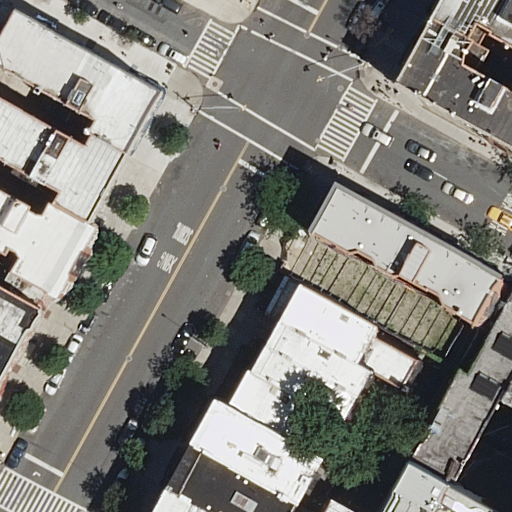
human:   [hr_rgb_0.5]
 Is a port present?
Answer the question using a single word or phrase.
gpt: no

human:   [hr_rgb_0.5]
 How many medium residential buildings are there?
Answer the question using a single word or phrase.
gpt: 13

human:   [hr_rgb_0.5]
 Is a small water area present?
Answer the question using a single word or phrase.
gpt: no

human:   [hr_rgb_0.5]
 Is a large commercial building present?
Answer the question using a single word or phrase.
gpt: no

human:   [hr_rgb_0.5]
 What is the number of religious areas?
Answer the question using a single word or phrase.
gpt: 0

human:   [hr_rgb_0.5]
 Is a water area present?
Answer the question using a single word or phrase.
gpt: no

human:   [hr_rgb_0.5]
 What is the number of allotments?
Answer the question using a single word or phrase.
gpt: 0

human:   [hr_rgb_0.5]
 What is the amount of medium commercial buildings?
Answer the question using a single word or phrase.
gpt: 0

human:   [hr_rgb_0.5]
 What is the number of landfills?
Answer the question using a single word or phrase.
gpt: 0

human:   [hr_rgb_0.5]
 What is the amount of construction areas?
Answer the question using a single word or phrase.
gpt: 0

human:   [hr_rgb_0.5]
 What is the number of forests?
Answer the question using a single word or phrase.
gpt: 0

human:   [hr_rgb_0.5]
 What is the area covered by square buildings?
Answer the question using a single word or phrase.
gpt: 0m2

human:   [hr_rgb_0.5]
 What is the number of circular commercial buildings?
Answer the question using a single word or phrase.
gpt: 0

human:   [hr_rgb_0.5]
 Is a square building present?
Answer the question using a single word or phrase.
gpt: no

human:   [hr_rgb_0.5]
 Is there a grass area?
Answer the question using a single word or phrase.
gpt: no

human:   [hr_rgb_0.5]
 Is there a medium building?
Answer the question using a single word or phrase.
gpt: yes

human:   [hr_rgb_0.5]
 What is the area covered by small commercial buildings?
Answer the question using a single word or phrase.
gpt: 0m2

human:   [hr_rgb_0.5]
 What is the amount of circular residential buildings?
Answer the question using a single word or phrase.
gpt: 0

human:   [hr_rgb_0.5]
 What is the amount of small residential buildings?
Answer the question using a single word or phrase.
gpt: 7

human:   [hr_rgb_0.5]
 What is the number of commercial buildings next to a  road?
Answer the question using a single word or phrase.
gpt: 0

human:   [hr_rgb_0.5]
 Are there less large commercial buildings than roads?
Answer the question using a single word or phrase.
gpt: yes

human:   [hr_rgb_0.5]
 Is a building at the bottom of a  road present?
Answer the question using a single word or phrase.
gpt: yes

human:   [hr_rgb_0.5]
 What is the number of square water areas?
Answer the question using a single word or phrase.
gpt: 0

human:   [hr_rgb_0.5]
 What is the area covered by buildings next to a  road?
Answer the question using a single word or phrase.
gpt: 3120m2

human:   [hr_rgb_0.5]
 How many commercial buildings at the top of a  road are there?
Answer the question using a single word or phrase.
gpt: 0

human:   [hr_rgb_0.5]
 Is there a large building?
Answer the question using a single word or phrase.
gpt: no

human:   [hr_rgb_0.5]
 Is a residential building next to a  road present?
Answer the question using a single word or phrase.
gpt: yes

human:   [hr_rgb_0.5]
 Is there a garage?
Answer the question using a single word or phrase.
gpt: no

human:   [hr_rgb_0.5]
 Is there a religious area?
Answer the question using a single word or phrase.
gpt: no

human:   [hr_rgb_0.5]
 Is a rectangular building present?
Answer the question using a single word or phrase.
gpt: yes

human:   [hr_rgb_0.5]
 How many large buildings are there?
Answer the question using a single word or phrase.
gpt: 0

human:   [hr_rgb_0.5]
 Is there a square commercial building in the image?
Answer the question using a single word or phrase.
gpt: no

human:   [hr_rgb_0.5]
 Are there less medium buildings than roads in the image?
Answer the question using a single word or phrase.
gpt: yes

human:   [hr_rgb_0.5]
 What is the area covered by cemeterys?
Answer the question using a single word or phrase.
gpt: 0m2

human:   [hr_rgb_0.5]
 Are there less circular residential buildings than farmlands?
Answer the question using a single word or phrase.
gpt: no

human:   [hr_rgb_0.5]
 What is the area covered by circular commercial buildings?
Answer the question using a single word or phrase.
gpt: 0m2